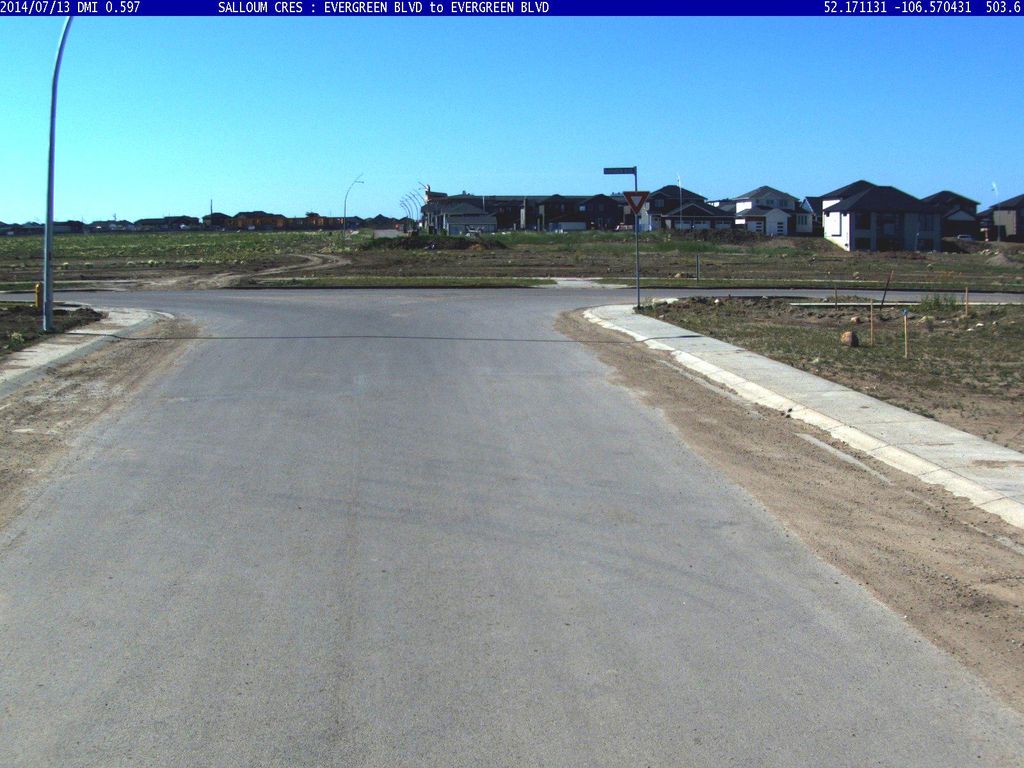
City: saskatoon